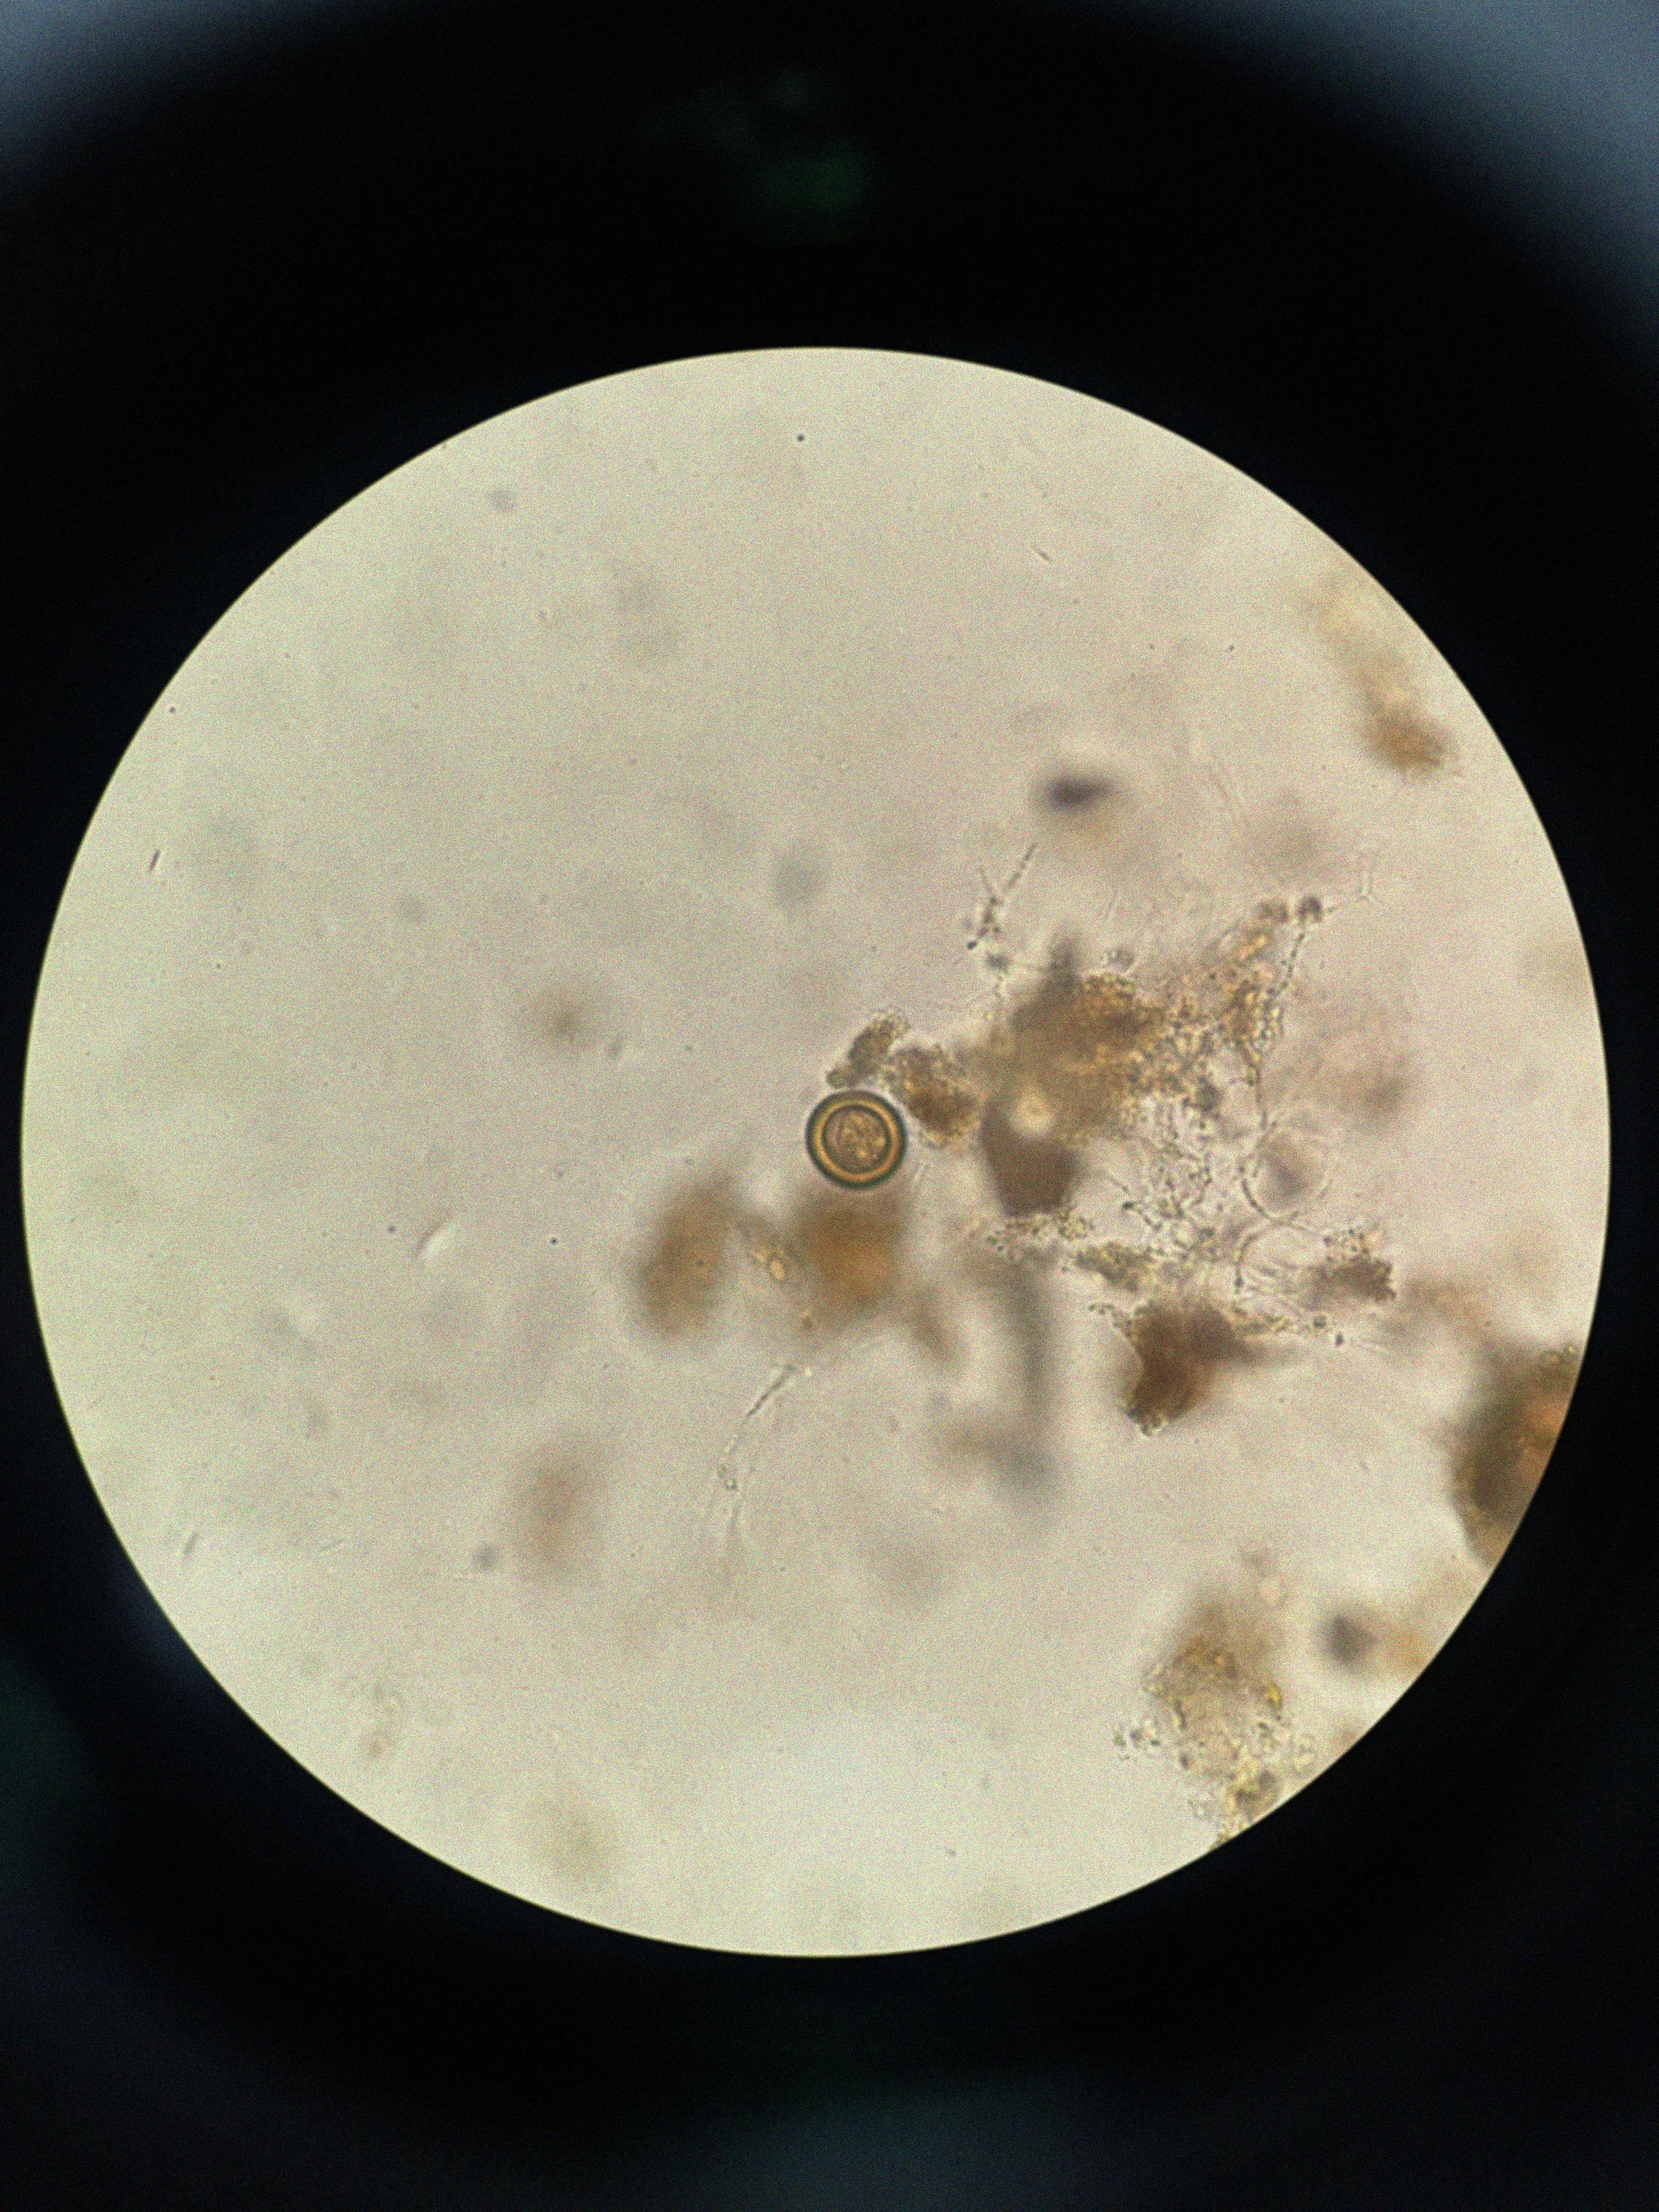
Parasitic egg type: Taenia spp. egg